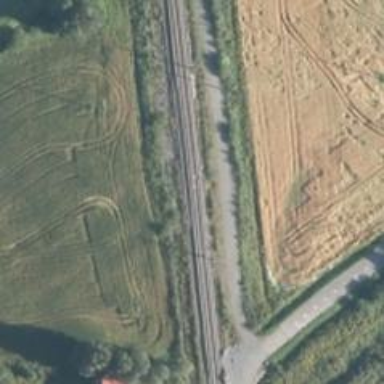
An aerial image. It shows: Railway track with continuous electrified contact line.